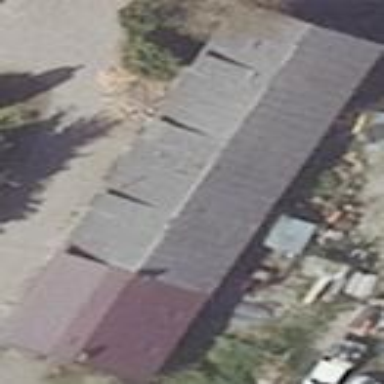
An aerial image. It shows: Manufacturing building.